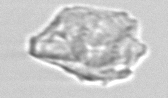
Label: detritus_transparent